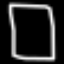
Label: square